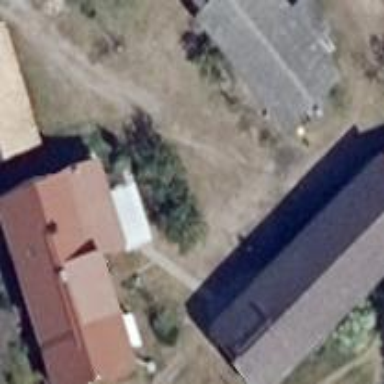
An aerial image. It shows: Building with gabled roof oriented along its length. The roof is grey in color.